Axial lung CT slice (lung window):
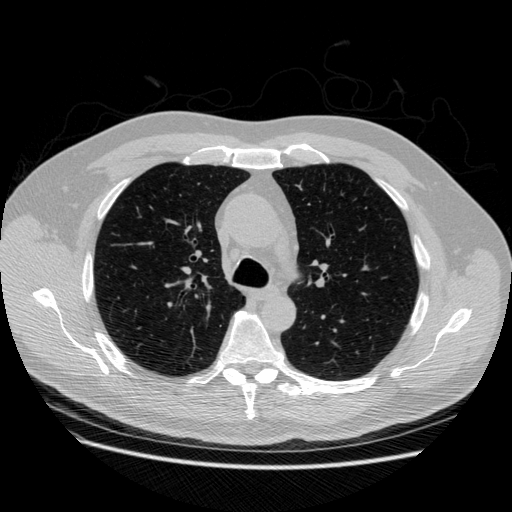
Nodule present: no